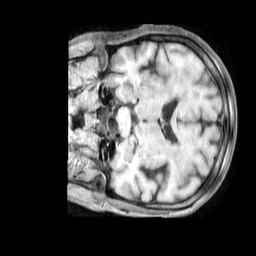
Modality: T1w
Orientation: coronal
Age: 63
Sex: female
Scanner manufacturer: philips
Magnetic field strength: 3 T
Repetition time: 0.6 s
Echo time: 0.02833 s